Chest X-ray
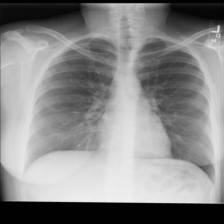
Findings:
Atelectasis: negative
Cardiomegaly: negative
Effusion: negative
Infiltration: negative
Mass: negative
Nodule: negative
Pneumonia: negative
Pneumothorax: negative
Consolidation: negative
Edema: negative
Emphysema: negative
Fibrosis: negative
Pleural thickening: negative
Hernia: negative